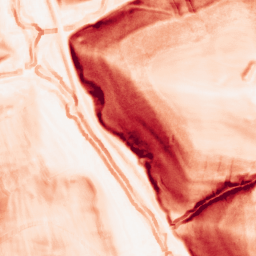
Category: morphological
Decomposition family: morphological_square
Decomposition parameters: operation: gradient
size: 5
Upsampling method: bicubic
Upsampling parameters: scale: 2
Upsampling scale: 2